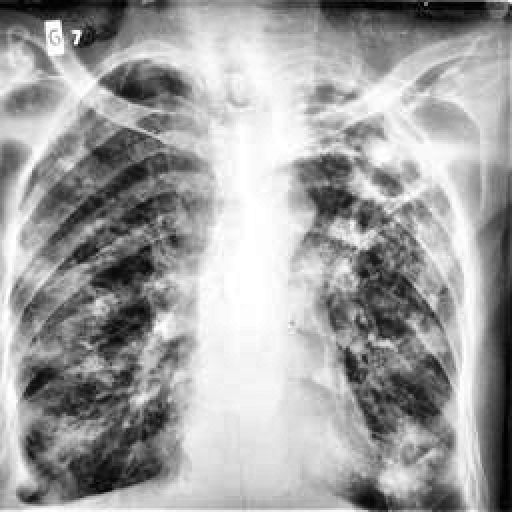
Finding: TUBERCULOSIS